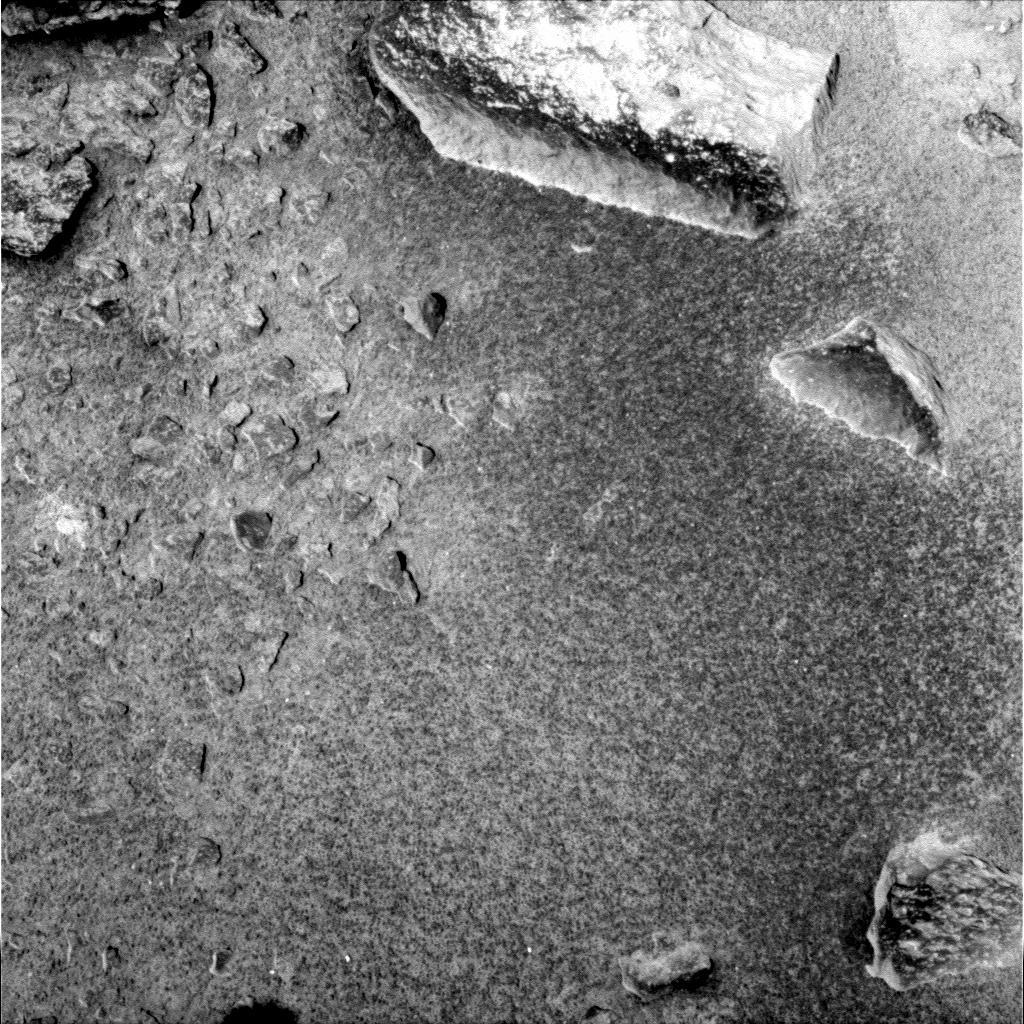
Terrain classes present: Bedrock, Gravel / Sand / Soil, Rock, Shadow